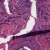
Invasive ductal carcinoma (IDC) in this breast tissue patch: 1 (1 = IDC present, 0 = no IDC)